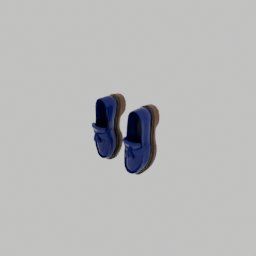
Label: people